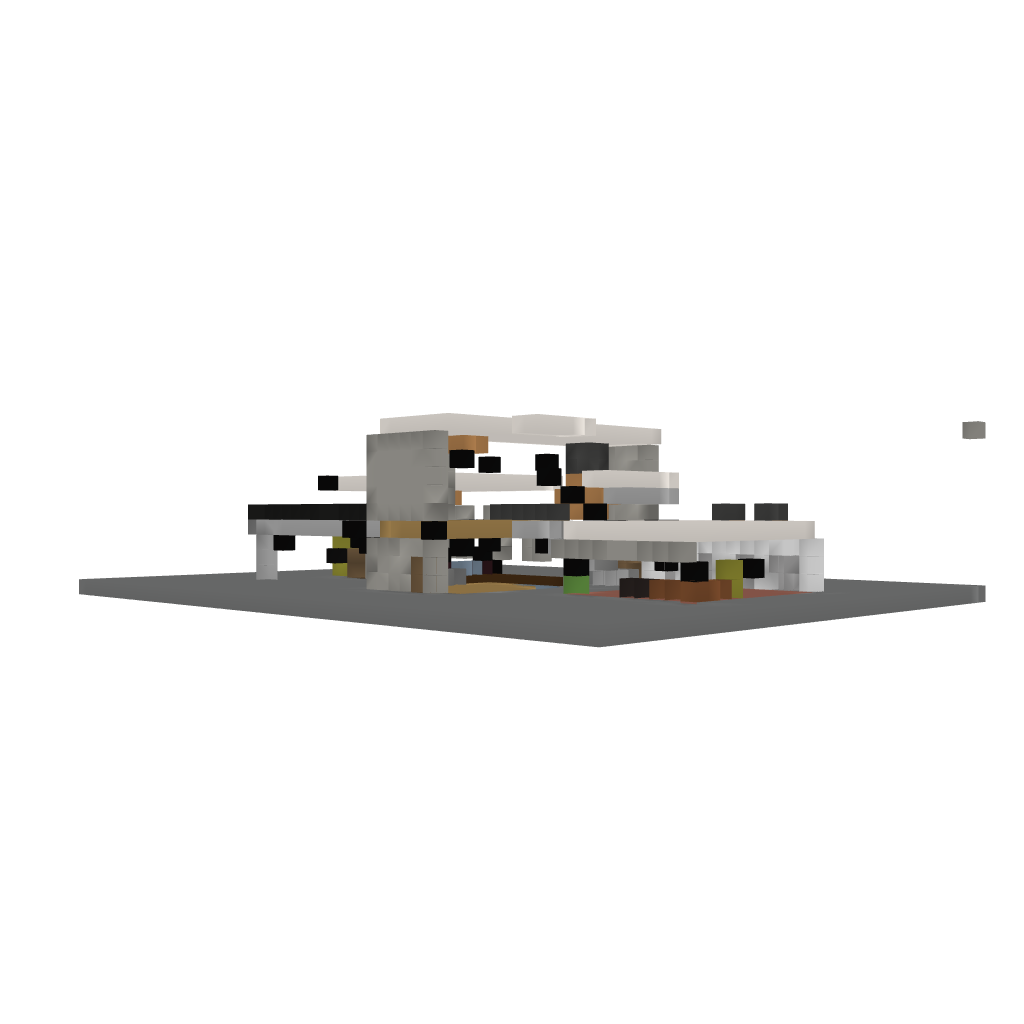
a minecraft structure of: Another modern villa